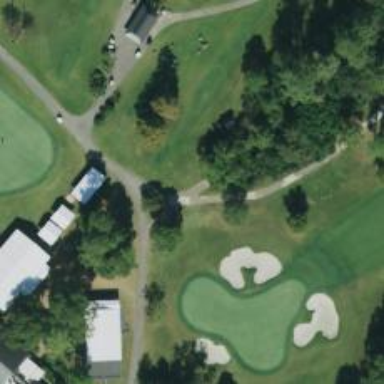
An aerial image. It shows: Pathway for golfing.